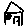
Label: house